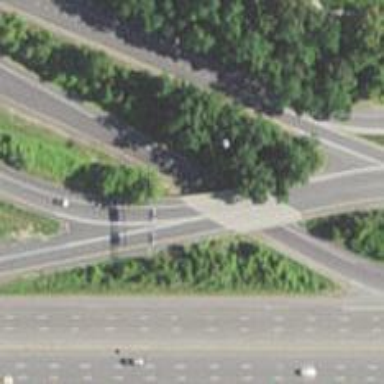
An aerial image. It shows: Motorway junction.